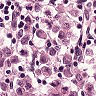
Metastatic tissue present: yes